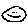
Label: smiley face